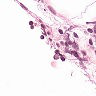
Metastatic tissue present: no